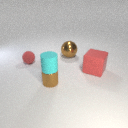
large red rubber cube in front of large brown metal sphere